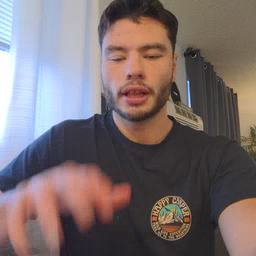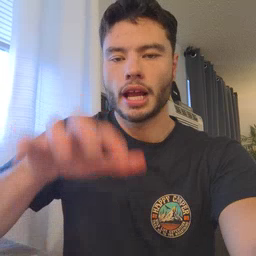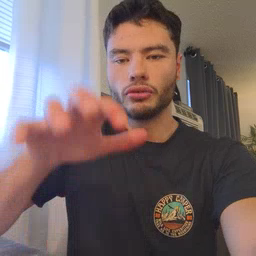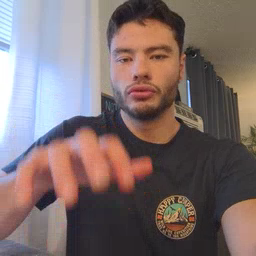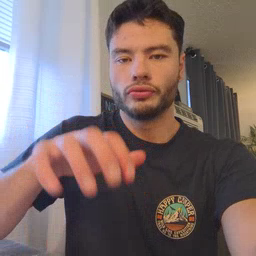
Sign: alligator